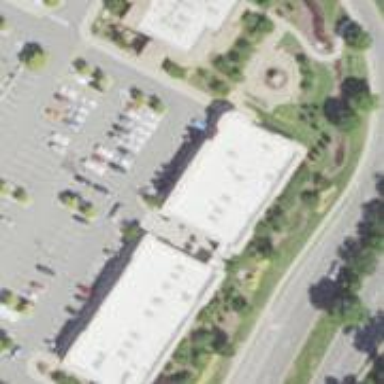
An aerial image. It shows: Veterinary facility.